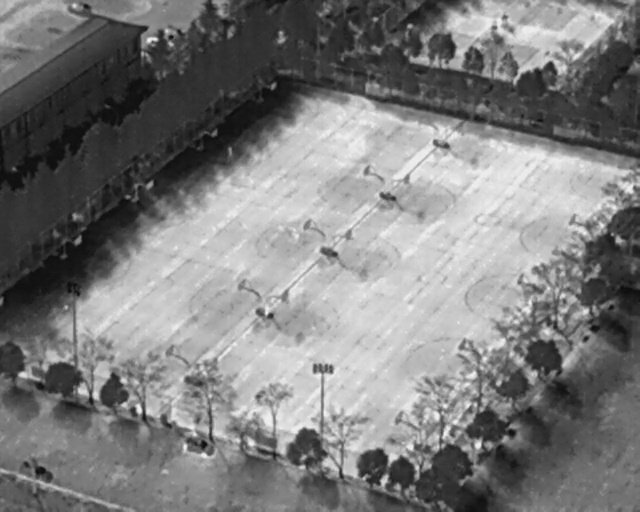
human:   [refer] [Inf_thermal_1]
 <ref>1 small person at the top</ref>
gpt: <box>[[34, 28, 37, 30, 2]]</box>